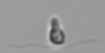
Label: flagellate